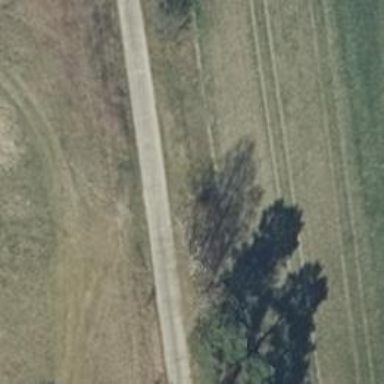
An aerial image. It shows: Row of deciduous broadleaved trees.